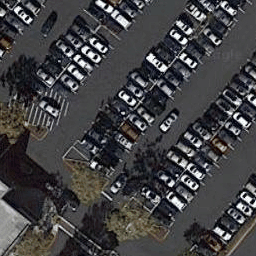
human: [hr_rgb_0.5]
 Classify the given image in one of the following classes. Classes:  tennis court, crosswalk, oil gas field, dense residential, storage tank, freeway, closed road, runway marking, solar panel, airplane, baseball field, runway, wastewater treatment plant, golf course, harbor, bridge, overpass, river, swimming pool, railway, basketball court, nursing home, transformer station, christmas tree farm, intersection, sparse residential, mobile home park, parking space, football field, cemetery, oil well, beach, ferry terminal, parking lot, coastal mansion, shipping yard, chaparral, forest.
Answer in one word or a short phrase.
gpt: parking lot